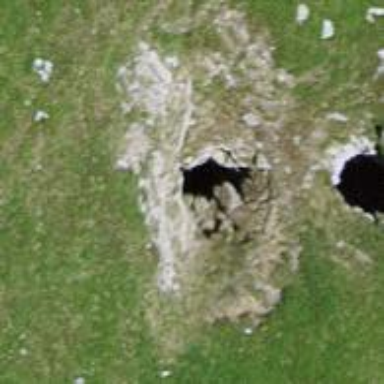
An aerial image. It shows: Sinkhole in natural setting.